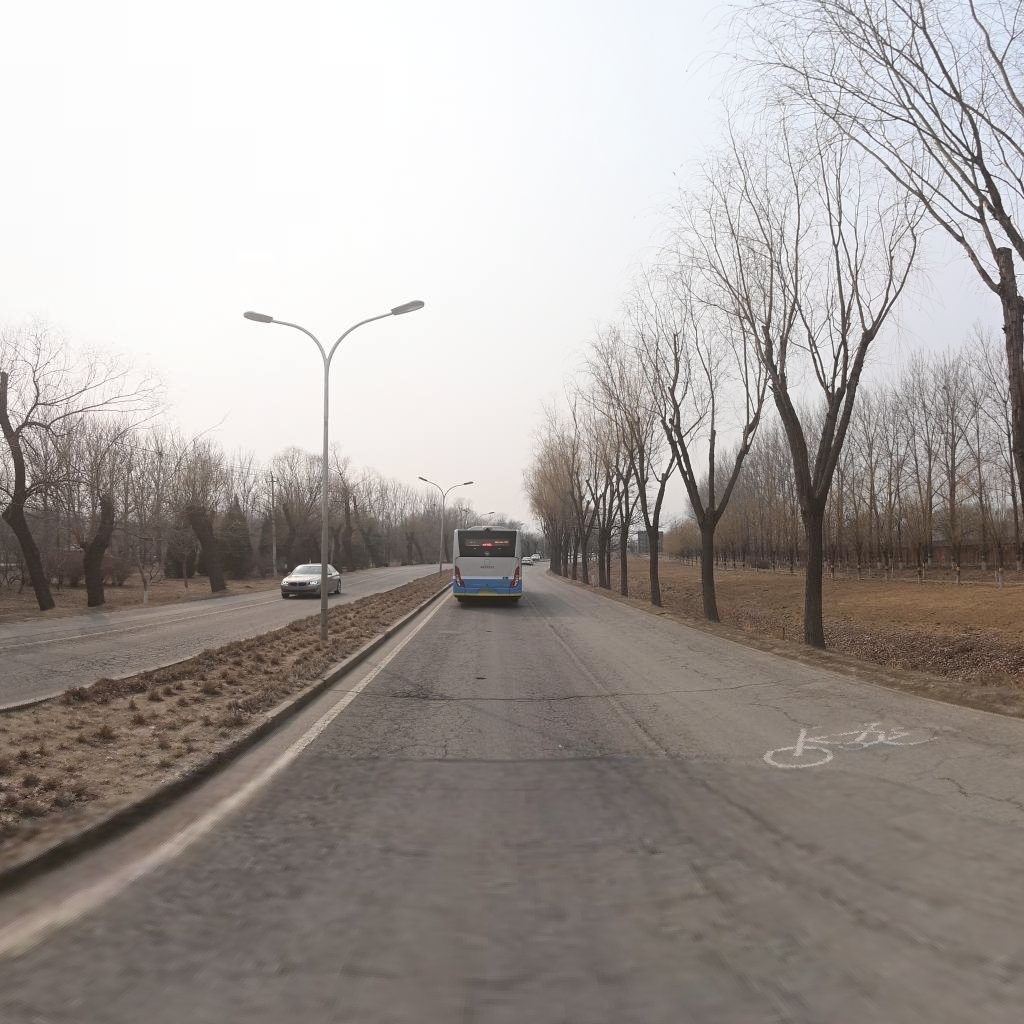
Region: Haidian
Road damage annotations: alligator crack, alligator crack